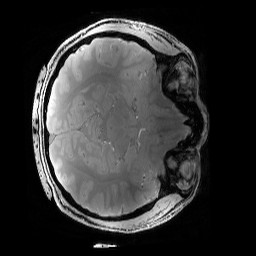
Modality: PDw
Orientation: axial
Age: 27
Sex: male
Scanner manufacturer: siemens
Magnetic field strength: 6.98 T
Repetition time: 1.38 s
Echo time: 0.00242 s